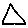
Label: triangle